Question: So I am writing a program and am using an existing library written by someone else. Their library is making a call to TheMovieDatabase.com and retrieving information about a movie, including the Youtube trailer name like 'sErD7Y00R_8'.
When I am debugging and view the trailer name string variable this value is stored in, it appears as 'sErD7Y00R_8', however when it gets inserted into my database or printed to console it seems to append a ? (question mark) to the end and appears like this: 'sErD7Y00R_8?'
This is causing me some problems obviously. I cannot figure out why it is doing this and how to fix it. I can only guess that it is some non regular text character or something, but that is only a guess.
Here is the link to the wrapper library:
<URL>
This is the method I call in the wrapper library, passing in the ID 143049:
'''
TMDbLib.Objects.Movies.Movie tmdbMovie = client.GetMovie(id, MovieMethods.Credits | MovieMethods.Keywords | MovieMethods.Images | MovieMethods.Trailers | MovieMethods.Reviews | MovieMethods.Releases);
'''
and here is the print to console immediately after:
'''
Console.WriteLine("'" + tmdbMovie.Trailers.Youtube[i].Source + "'");
'''
.Length property returns 12 so it appears to be 1 character that it does not show in debugger but prints out as a ? in console
Per a comment I printed out the Encoding.GetBytes details:
'''
Encoding the entire string:
System.Text.UTF7Encoding : 20 38 :73 45 72 44 37 59 30 30 52 2B 41 46 38 2D 38 2B 49 41 34 2D
System.Text.UTF8Encoding : 14 39 :73 45 72 44 37 59 30 30 52 5F 38 E2 80 8E
System.Text.UnicodeEncoding : 24 26 :73 00 45 00 72 00 44 00 37 00 59 00 30 00 30 00 52 00 5F 00 38 00 0E 20
System.Text.UnicodeEncoding : 24 26 :00 73 00 45 00 72 00 44 00 37 00 59 00 30 00 30 00 52 00 5F 00 38 20 0E
System.Text.UTF32Encoding : 48 52 :73 00 00 00 45 00 00 00 72 00 00 00 44 00 00 00 37 00 00 00 59 00 00 00 30 00 00 00 30 00 00 00 52 00 00 00 5F 00 00 00 38 00 00 00 0E 20 00 00
'''

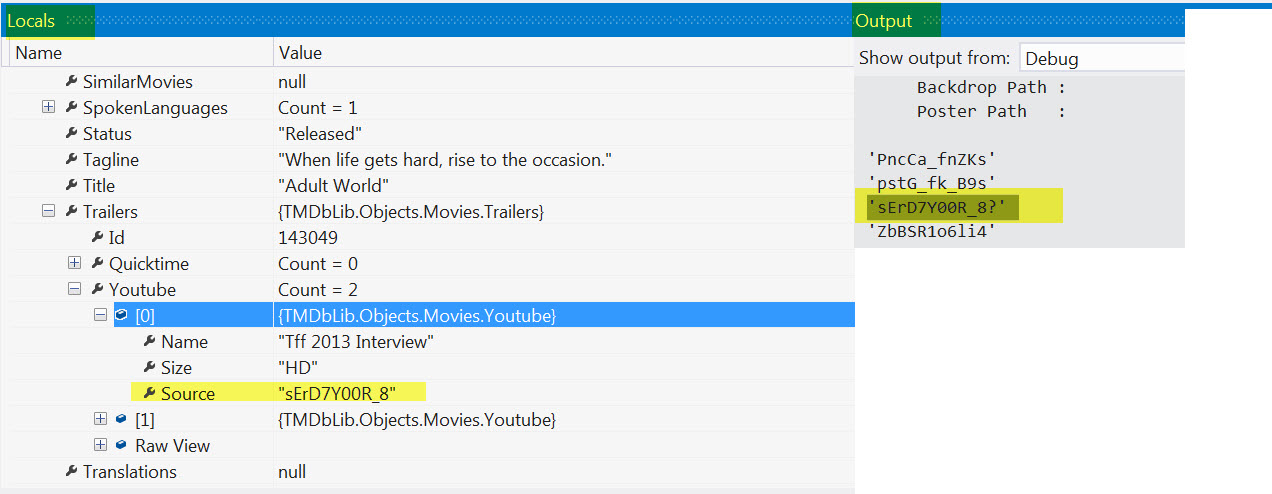
Answer: It seems that the question mark appears because an encoding mismatch and since the string should be in ASCII encoding we can remove Non-ASCII characters to resolve the mismatch.
To do so we can use Regex to find Non-ASCII characters('[^-]') and replace them with an empty string:
'''
str=Regex.Replace(str, @"[^-]", string.Empty);
'''